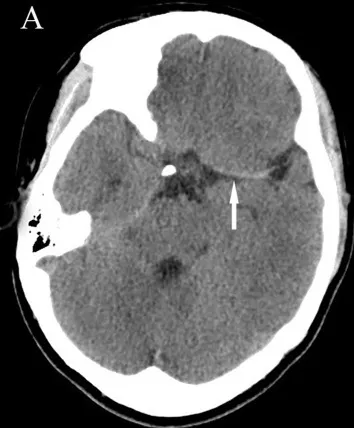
Head CT showing a hyperdense MCA sign involving the M1 segment and the M2 branch of the left MCA (A).
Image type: radiology (ct)